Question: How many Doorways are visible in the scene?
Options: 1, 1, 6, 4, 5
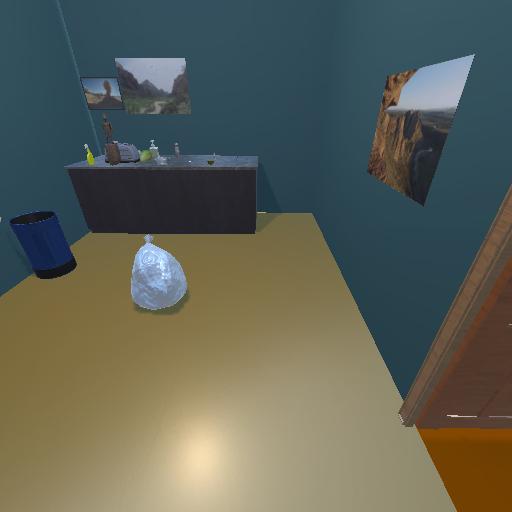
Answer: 1